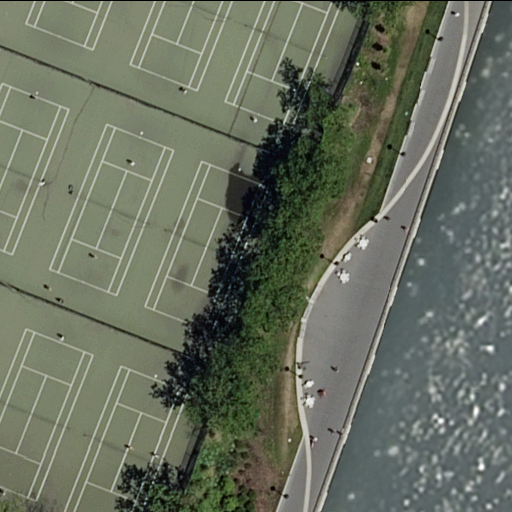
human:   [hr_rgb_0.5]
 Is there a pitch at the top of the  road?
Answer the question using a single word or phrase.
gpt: no

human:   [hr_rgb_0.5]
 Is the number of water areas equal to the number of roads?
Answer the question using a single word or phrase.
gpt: yes

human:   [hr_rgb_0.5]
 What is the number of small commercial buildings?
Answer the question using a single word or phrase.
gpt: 0

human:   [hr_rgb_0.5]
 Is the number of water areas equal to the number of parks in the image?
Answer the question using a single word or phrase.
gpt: yes

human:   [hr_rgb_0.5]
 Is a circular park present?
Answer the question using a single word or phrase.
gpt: no

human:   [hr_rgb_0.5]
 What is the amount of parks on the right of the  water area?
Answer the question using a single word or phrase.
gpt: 0

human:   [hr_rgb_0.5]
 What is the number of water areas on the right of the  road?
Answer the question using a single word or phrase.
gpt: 0

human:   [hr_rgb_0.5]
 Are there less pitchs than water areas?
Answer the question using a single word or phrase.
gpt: no

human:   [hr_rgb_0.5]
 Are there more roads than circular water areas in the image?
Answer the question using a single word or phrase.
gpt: yes

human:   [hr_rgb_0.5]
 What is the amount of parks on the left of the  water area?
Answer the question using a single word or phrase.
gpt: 1

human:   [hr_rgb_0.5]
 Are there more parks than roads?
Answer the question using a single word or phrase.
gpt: no

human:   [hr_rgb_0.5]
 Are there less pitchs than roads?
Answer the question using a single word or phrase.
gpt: no

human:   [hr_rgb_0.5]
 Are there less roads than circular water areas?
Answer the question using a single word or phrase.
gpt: no

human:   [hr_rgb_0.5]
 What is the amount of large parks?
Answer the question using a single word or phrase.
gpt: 1

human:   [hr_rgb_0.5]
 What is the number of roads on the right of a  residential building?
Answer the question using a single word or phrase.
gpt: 0

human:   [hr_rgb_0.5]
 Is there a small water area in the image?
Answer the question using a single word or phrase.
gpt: no

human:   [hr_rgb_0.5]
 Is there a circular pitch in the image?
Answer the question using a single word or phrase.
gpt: no

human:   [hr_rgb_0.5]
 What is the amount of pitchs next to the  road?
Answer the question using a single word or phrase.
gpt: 1

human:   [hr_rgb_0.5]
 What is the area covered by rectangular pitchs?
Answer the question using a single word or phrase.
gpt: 208m2

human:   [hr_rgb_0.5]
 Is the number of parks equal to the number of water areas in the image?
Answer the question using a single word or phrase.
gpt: yes

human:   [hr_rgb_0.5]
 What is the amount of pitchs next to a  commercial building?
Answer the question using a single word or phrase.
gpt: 0

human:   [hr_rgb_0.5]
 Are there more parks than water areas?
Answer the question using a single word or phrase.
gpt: no

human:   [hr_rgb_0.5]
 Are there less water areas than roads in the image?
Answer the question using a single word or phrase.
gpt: no

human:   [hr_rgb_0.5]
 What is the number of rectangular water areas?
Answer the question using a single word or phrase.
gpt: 1

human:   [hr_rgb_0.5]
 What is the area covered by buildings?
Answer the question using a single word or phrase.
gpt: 0m2

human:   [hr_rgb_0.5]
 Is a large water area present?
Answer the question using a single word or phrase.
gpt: yes

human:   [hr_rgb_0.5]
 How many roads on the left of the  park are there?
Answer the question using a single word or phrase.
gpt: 0

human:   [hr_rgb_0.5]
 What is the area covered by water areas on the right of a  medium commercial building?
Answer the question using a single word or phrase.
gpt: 0m2

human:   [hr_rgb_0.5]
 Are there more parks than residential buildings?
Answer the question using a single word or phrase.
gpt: yes

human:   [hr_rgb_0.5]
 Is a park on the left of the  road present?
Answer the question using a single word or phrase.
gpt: yes

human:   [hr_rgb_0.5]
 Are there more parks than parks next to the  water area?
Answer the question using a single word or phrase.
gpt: no

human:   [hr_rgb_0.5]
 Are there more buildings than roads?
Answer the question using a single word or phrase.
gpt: no

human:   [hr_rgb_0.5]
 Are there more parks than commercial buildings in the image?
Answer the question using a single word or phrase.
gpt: yes

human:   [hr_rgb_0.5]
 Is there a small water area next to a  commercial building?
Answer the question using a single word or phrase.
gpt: no

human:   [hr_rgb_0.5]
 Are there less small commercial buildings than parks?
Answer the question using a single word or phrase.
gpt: yes

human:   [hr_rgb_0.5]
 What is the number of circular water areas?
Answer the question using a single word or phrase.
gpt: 0